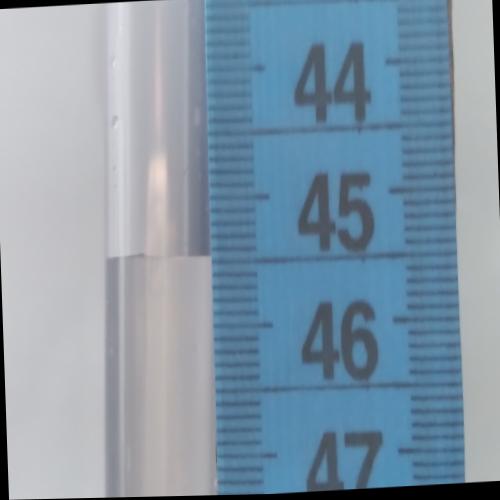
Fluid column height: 45.5 cm